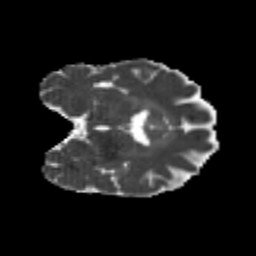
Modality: MD
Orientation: coronal
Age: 25
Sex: female
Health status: healthy
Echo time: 0.074 s